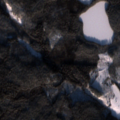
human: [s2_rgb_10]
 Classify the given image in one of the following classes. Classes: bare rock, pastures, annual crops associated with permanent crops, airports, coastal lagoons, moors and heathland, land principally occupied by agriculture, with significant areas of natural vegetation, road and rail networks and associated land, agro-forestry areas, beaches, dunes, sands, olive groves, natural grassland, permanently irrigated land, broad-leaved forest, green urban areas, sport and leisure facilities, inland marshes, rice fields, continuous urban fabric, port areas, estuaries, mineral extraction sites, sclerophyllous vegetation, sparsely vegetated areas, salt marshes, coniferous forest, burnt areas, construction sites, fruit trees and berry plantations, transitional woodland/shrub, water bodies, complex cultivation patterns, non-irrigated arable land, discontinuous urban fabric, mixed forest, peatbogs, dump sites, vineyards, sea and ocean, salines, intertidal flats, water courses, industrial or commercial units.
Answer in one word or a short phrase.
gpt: coniferous forest, mixed forest, transitional woodland/shrub